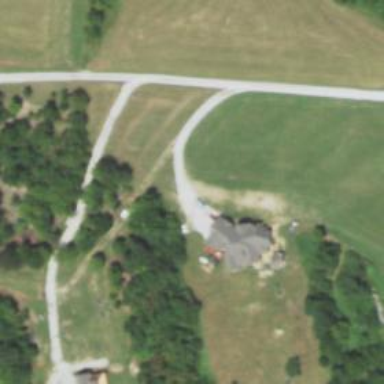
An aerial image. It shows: Driveway.